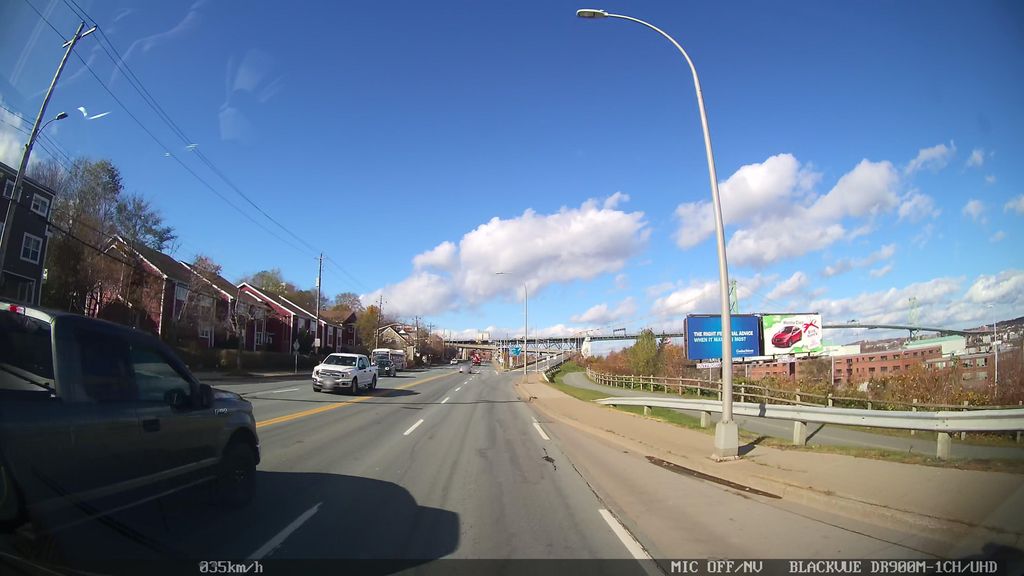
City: halifax